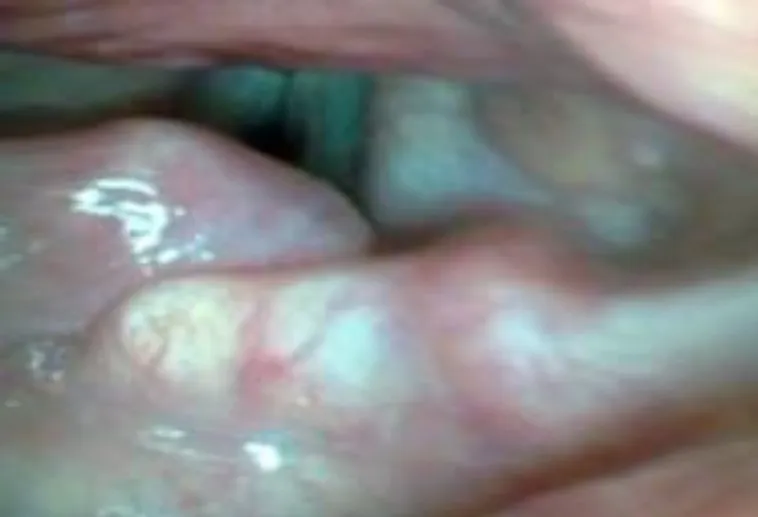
Laryngoscopic view of the amyloid mass.
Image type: pathology (fish)